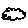
Label: cloud